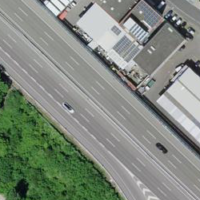
EUNIS habitat code: 57
Species observed at this site:
Certhia brachydactyla
Corvus corone
Dendrocopos major
Aegithalos caudatus
Anthus pratensis
Sylvia atricapilla
Poecile palustris
Phylloscopus collybita
Larus michahellis
Erithacus rubecula
Pica pica
Sitta europaea
Garrulus glandarius
Motacilla cinerea
Cyanistes caeruleus
Anas platyrhynchos
Chloris chloris
Troglodytes troglodytes
Streptopelia decaocto
Corvus frugilegus
Fringilla coelebs
Passer domesticus
Carduelis carduelis
Turdus merula
Columba palumbus
Phalacrocorax carbo
Fringilla montifringilla
Parus major
Mergus merganser
Milvus milvus
Regulus regulus